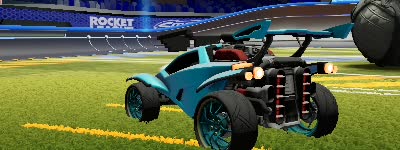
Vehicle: octane